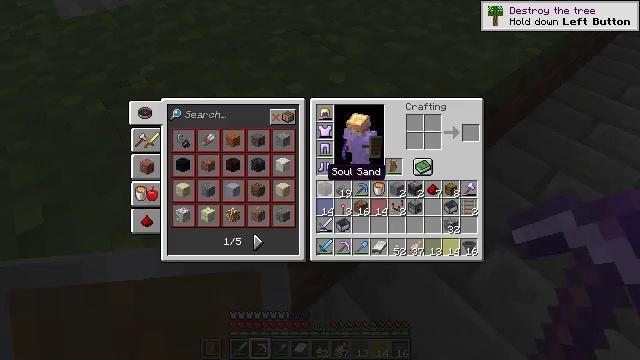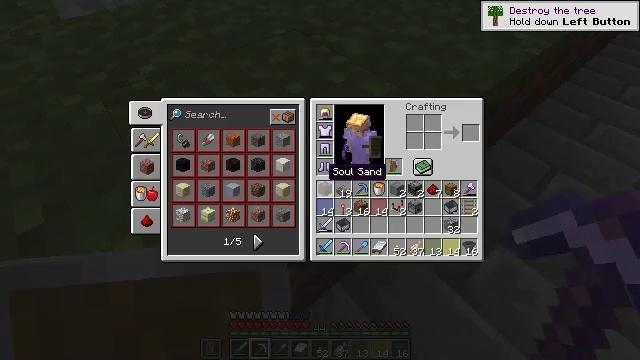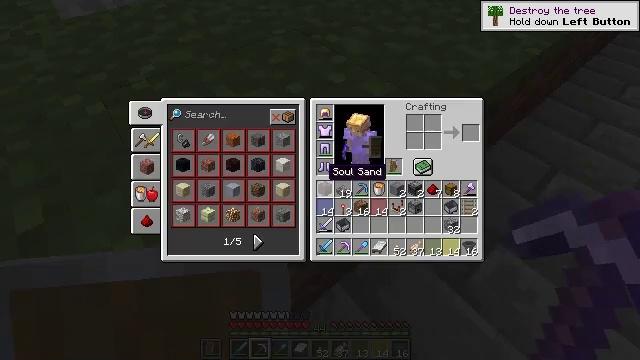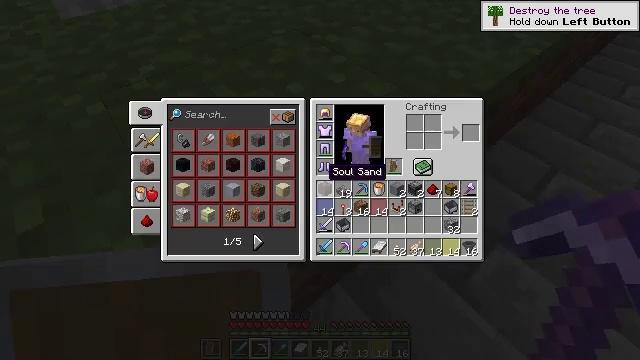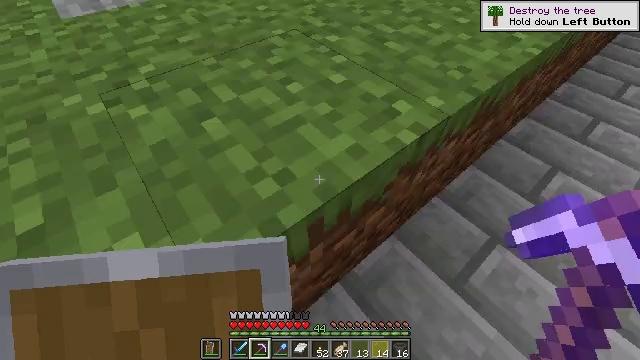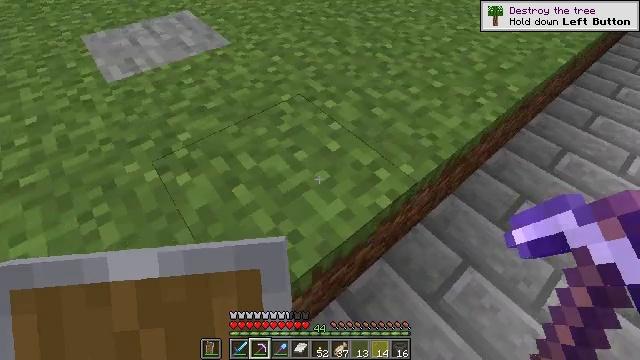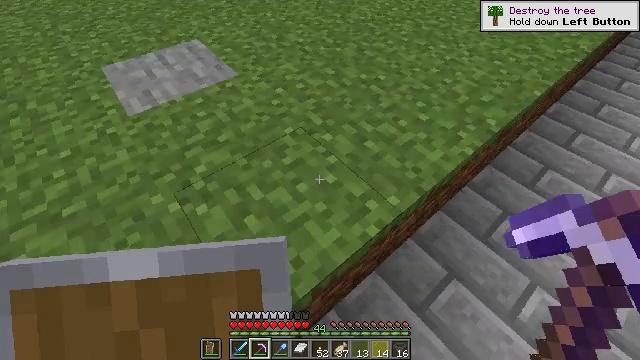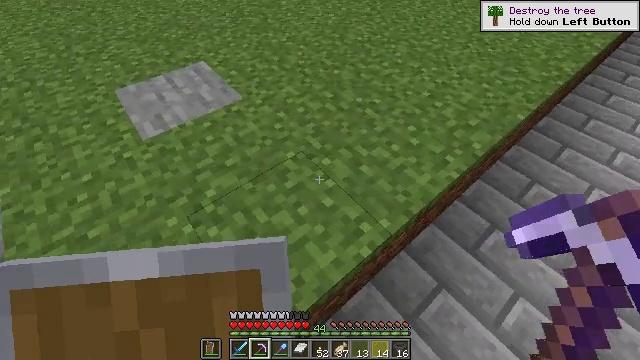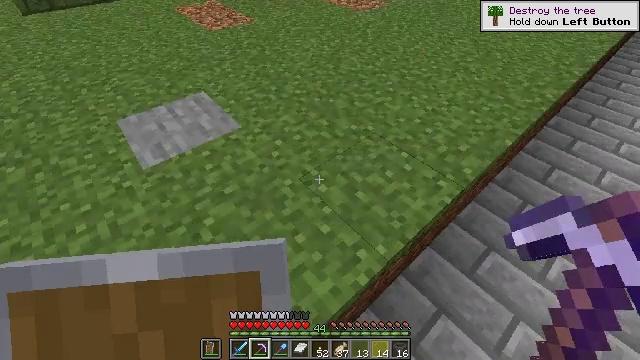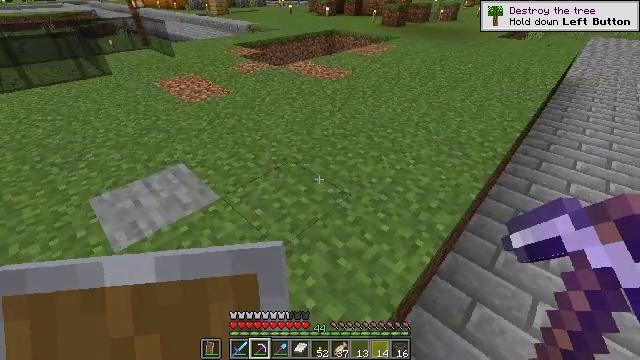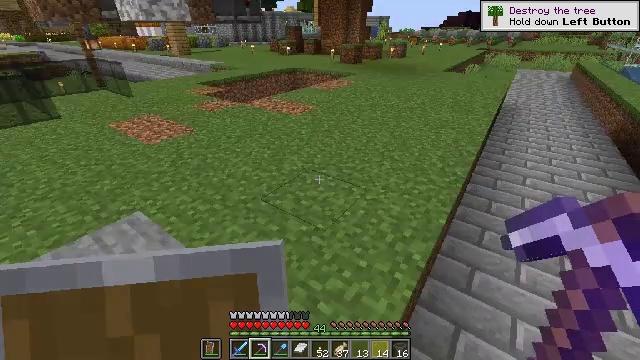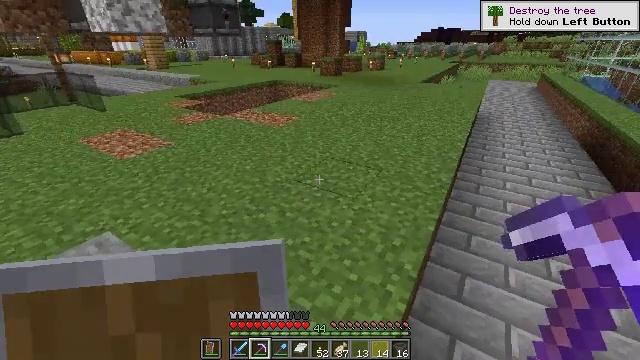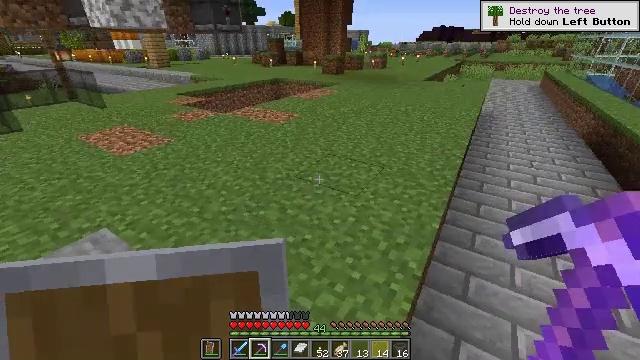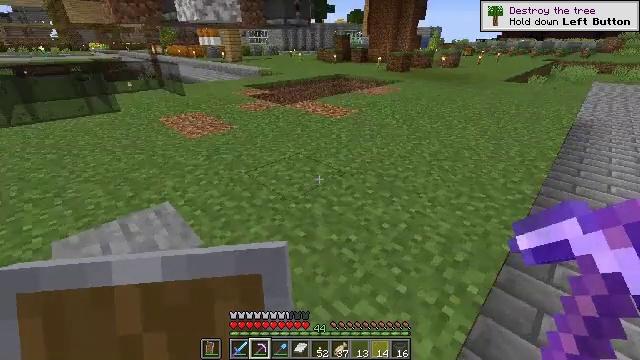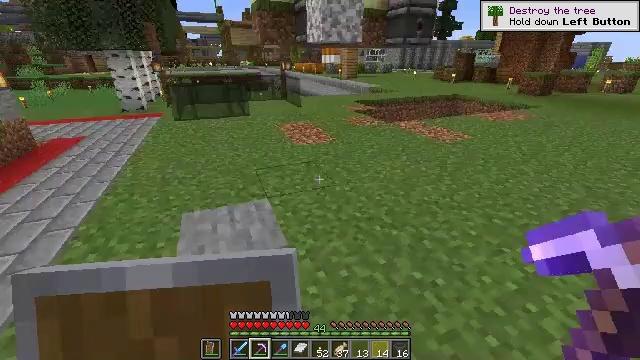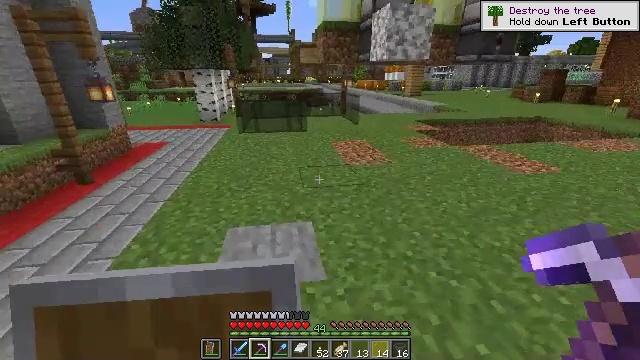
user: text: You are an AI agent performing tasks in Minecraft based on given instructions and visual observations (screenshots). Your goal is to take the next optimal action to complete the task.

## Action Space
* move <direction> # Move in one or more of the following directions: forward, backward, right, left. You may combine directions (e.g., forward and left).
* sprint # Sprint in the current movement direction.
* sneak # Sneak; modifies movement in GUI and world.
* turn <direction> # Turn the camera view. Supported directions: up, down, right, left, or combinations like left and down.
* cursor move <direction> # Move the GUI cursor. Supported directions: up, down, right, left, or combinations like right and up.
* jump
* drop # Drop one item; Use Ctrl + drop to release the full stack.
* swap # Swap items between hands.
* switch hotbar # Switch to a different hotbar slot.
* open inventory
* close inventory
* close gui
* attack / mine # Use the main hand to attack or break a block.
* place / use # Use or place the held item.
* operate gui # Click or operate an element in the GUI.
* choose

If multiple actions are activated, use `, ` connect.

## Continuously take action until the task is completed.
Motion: motion action
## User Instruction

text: Attack the black stained glass pane to break it.
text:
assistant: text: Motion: no_op
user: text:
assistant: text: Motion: no_op
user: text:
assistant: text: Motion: no_op
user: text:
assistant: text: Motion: close inventory
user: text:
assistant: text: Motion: jump, close inventory
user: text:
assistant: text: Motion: move forward, jump, close inventory
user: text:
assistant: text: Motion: move forward, jump
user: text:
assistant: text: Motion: move forward, turn right and up, jump
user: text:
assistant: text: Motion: move forward, turn right and up, jump
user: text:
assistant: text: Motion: move forward, turn right and up
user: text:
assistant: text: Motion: move forward, turn right and up
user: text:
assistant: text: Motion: move forward
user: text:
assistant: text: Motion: move forward, turn left
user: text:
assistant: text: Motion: move forward, turn left and up
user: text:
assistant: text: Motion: move forward, turn left and up
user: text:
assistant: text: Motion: move forward, turn left and up
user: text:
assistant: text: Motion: move forward, turn left
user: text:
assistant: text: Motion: move forward, turn left
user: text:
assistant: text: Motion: move forward
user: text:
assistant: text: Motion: move forward
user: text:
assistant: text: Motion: move forward
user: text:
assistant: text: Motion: move forward
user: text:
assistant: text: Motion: move forward
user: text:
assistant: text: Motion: move forward
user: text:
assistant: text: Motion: move forward
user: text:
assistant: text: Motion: move forward
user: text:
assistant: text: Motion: move forward
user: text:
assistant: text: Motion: move forward
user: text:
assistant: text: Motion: move forward
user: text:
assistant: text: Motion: move forward